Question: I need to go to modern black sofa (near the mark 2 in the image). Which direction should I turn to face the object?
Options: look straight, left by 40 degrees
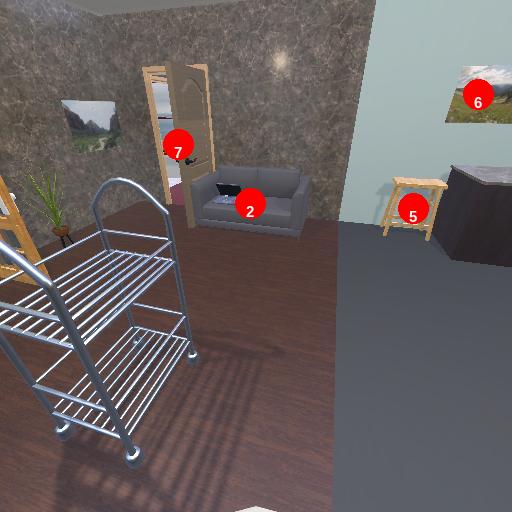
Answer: look straight